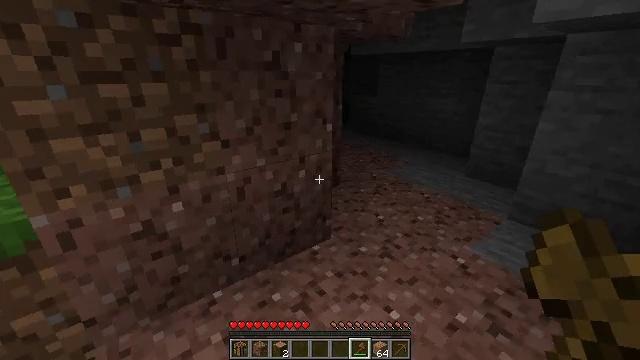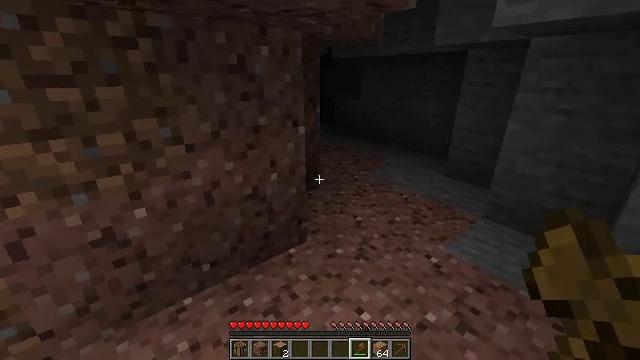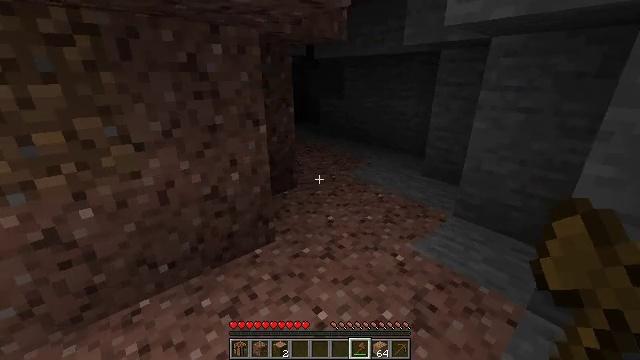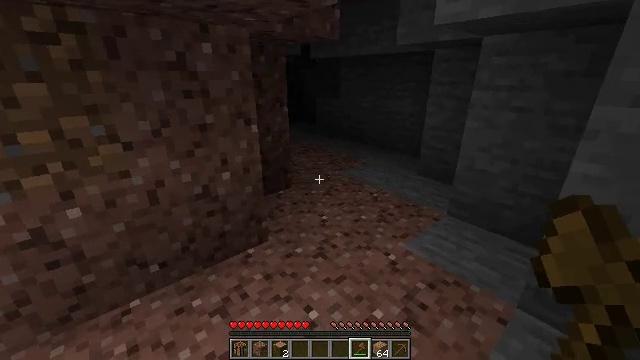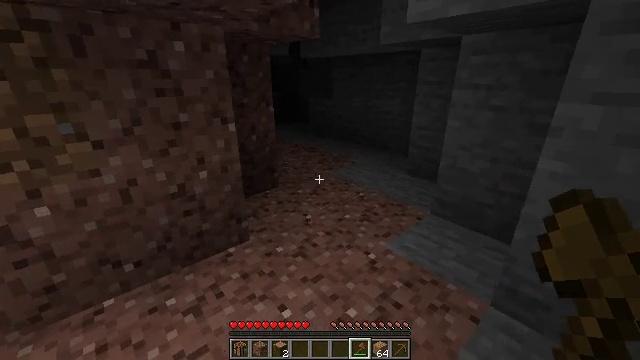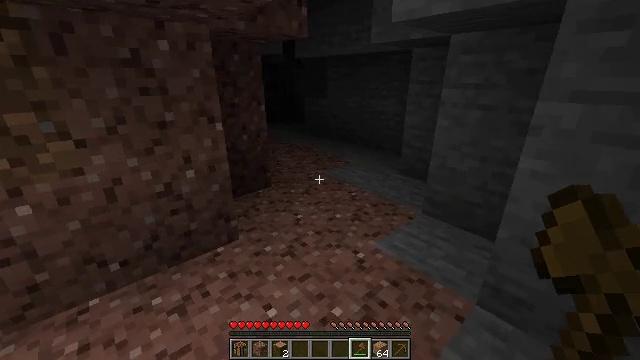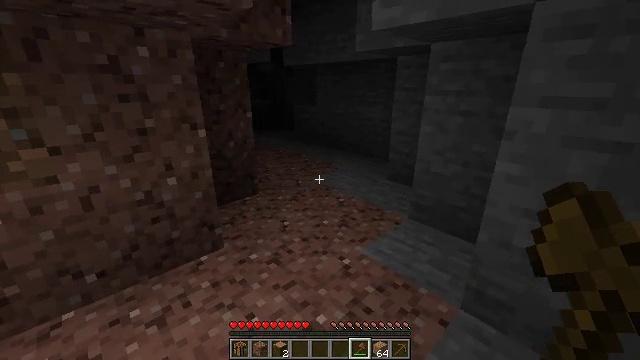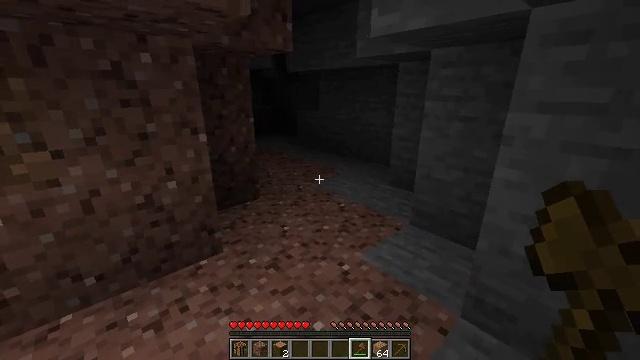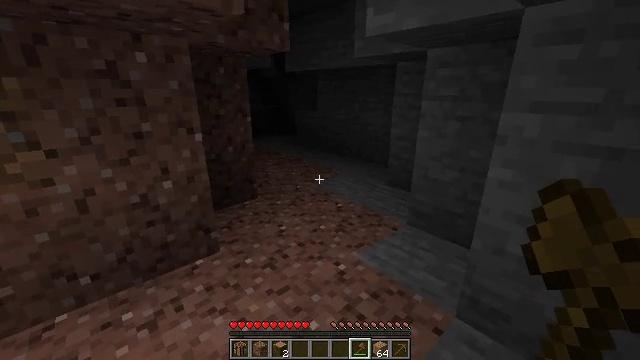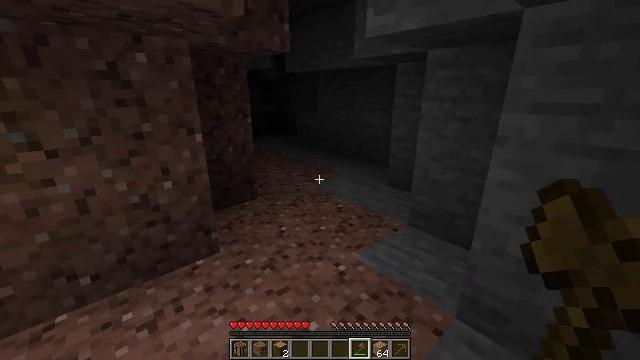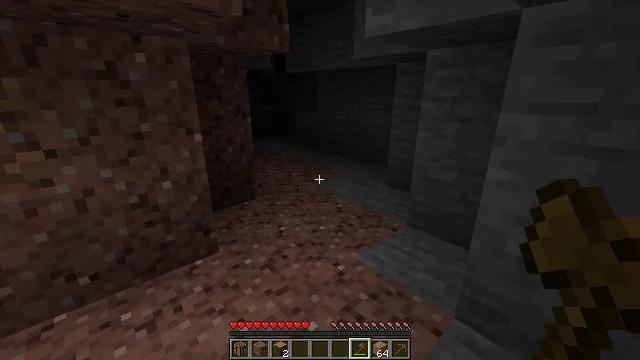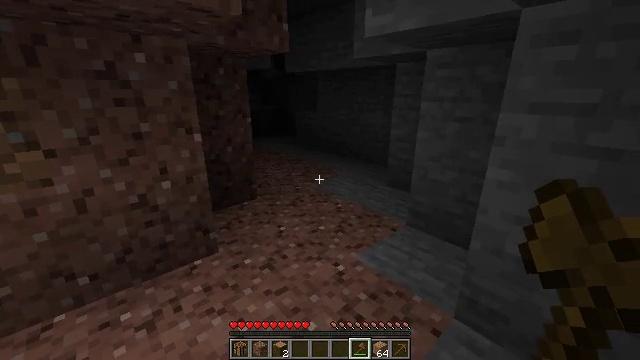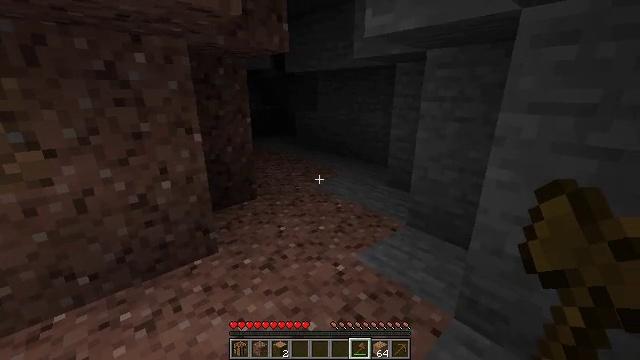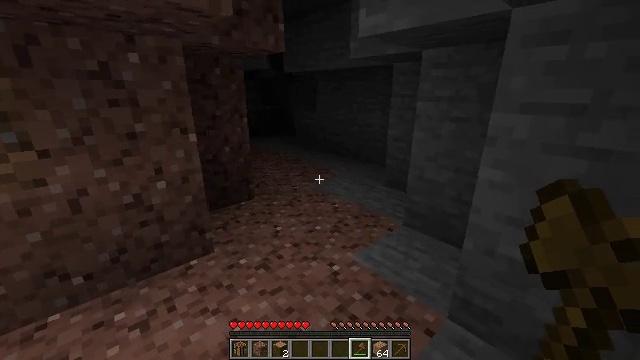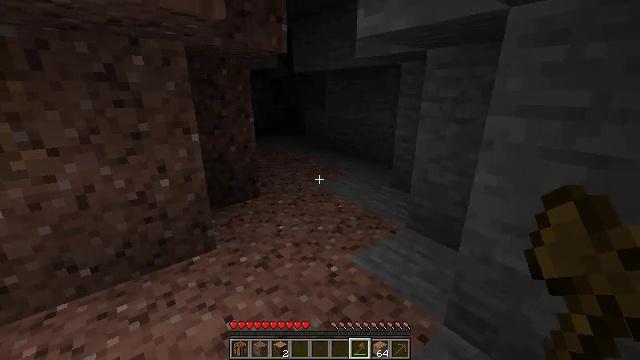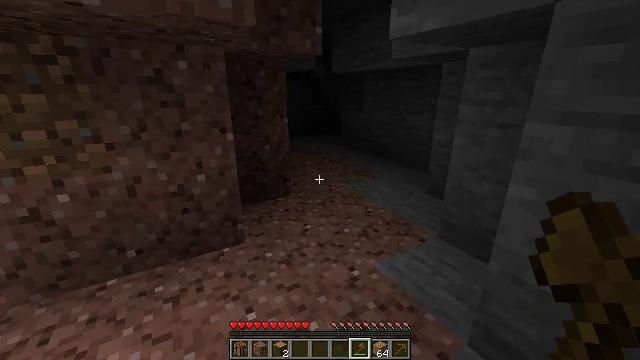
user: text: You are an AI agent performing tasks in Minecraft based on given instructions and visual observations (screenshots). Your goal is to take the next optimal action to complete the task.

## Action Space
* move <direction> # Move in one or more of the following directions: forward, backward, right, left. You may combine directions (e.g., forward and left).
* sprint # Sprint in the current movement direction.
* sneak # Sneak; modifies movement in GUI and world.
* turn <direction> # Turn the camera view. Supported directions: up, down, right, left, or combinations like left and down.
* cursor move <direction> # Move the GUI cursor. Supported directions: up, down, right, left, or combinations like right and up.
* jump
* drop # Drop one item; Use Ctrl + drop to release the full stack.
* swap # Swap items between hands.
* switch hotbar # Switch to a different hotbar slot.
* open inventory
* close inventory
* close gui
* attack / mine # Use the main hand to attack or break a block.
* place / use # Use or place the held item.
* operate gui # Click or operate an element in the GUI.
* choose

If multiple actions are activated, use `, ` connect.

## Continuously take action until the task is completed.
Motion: motion action
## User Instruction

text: Break the vines.
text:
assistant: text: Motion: move right, turn right
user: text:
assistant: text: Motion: move right, turn right
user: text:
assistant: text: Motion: move right
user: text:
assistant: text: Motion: no_op
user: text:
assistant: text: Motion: no_op
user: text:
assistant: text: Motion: turn right and up
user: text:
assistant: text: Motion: turn up
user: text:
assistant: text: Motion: no_op
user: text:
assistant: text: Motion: no_op
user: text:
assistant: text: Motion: no_op
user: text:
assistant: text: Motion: no_op
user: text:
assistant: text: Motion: no_op
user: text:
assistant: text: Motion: move right
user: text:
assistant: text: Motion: move right, turn left
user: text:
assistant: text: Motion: move right, turn left
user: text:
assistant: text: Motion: turn left
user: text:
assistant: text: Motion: no_op
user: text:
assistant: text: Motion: no_op
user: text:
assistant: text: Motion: no_op
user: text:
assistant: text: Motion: no_op
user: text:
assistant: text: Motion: no_op
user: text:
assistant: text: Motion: no_op
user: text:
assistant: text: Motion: no_op
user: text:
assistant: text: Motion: no_op
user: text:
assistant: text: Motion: no_op
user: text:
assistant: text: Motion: no_op
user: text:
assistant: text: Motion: no_op
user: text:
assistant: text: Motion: no_op
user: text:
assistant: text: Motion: turn left
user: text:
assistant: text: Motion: turn left and down